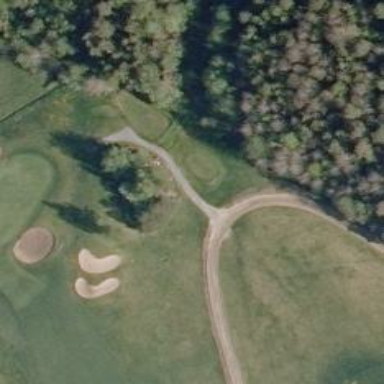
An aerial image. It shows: Path for both roads and golfers.